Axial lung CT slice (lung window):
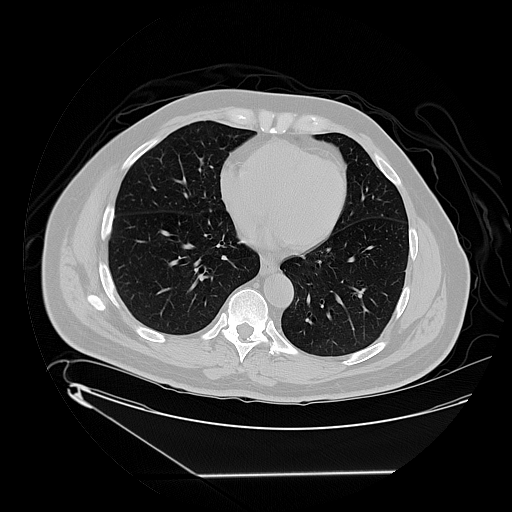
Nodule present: no